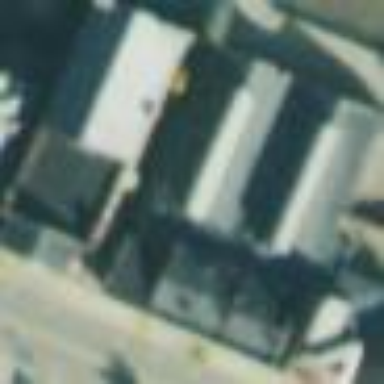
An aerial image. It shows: Commercial building.